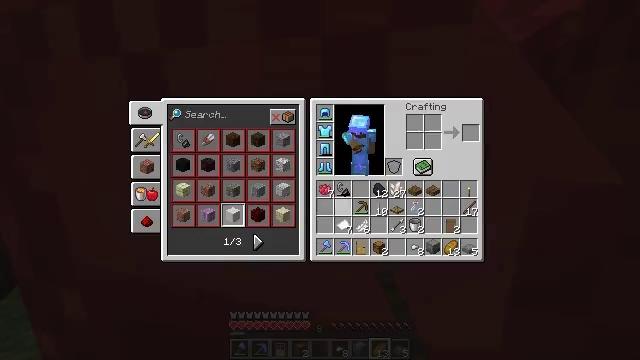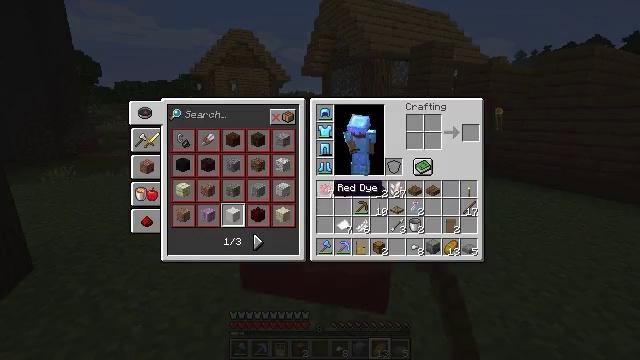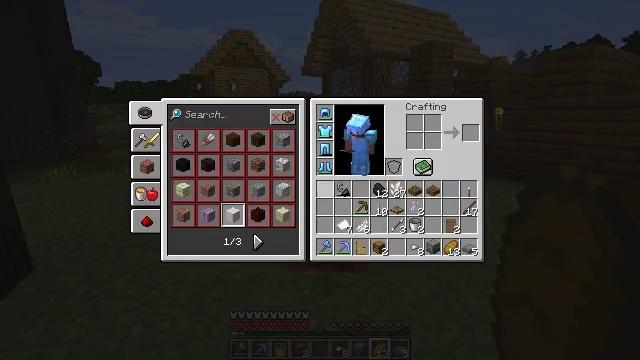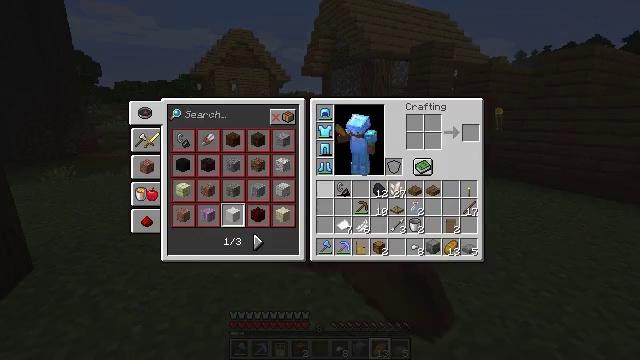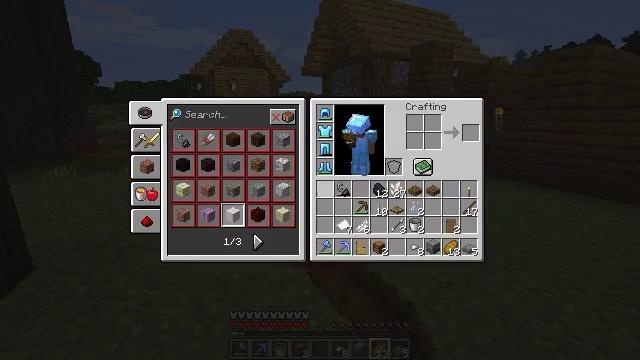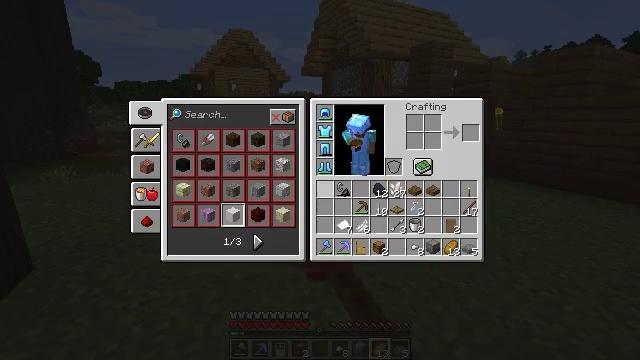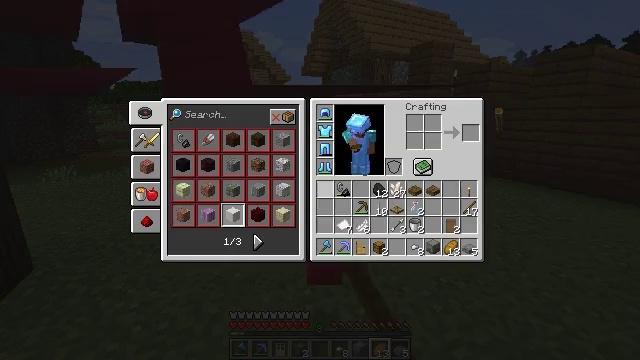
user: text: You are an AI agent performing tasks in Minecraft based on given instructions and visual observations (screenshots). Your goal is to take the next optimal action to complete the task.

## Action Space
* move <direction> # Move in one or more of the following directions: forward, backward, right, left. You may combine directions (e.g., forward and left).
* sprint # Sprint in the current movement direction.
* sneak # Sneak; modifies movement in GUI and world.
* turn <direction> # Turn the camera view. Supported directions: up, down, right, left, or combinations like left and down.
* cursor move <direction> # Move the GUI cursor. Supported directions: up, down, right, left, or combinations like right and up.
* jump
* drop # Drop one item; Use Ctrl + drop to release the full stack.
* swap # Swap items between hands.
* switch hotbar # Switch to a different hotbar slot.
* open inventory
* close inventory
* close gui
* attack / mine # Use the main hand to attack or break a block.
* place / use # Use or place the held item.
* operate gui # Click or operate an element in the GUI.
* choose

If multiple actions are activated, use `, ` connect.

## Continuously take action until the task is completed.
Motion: motion action
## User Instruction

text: Drop a red dye.
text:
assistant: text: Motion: sprint, cursor move left, open gui
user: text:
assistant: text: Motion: sprint, drop
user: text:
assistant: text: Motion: sprint, drop
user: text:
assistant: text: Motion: sprint, drop
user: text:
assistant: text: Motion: sprint, drop
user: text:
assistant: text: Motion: sprint
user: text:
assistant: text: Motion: sprint